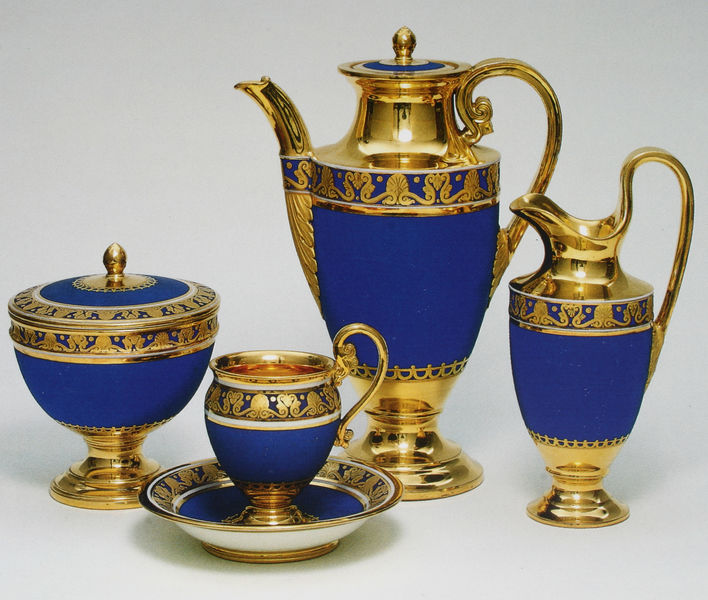
Titel: Kaffeeservice mit mattblauem Fond und Palmettenbordüre
Künstler: Friedrich von Gärtner
Standort: München
Institution: Bayerisches Nationalmuseum
Schlagwörter: blau, blätter, fuß, schatten, weiß, geschwungen, glas, hintergrund, licht, muster, ornament, alt, trinken, teller, hals, spiegelung, gold, klassizismus, knopf, rund, henkel, kanne, keramik, krug, schnabel, essen, kaffee, reflexe, glanz, ornamente, tasse, tee, bauch, edel, foto, fotografie, photographie, griff, deckel, gefäß, antike, dose, motiv, porzellan, vergoldet, orientalisch, milch, geschirr, service, untertasse, photo, knauf, karaffe, kännchen, öffnung, farbfoto, teekanne, königlich, empire, porzelan, mittelfeld, gefäße, kannen, email, aufnahme, klassizistisch, tülle, akanthus, palmetten, blattmotiv, gießen, palmette, zucker, islamisch, ultramarin, zuckerdose, ultramarinblau, decker, grosse, meissner, teeservis, kaffeservice, sevice, servies